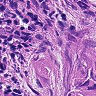
Metastatic tissue present: yes